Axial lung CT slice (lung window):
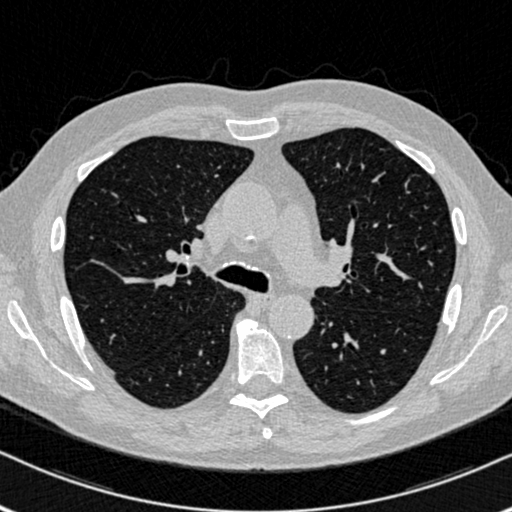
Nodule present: no